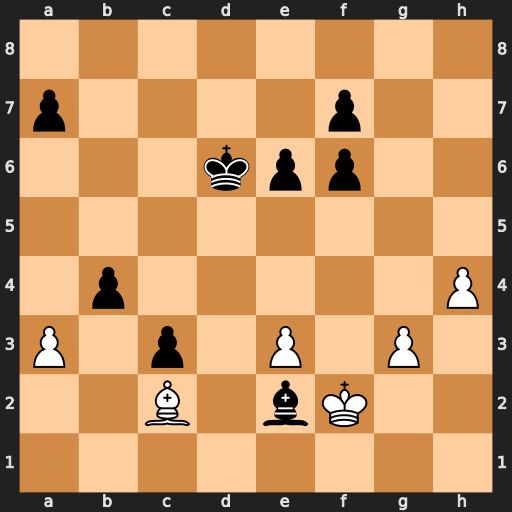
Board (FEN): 8/p4p2/3kpp2/8/1p5P/P1p1P1P1/2B1bK2/8
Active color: w
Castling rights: -
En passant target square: -
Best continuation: Kxe2 bxa3 Bb3